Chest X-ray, PA view. Patient: 44 years old, sex F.
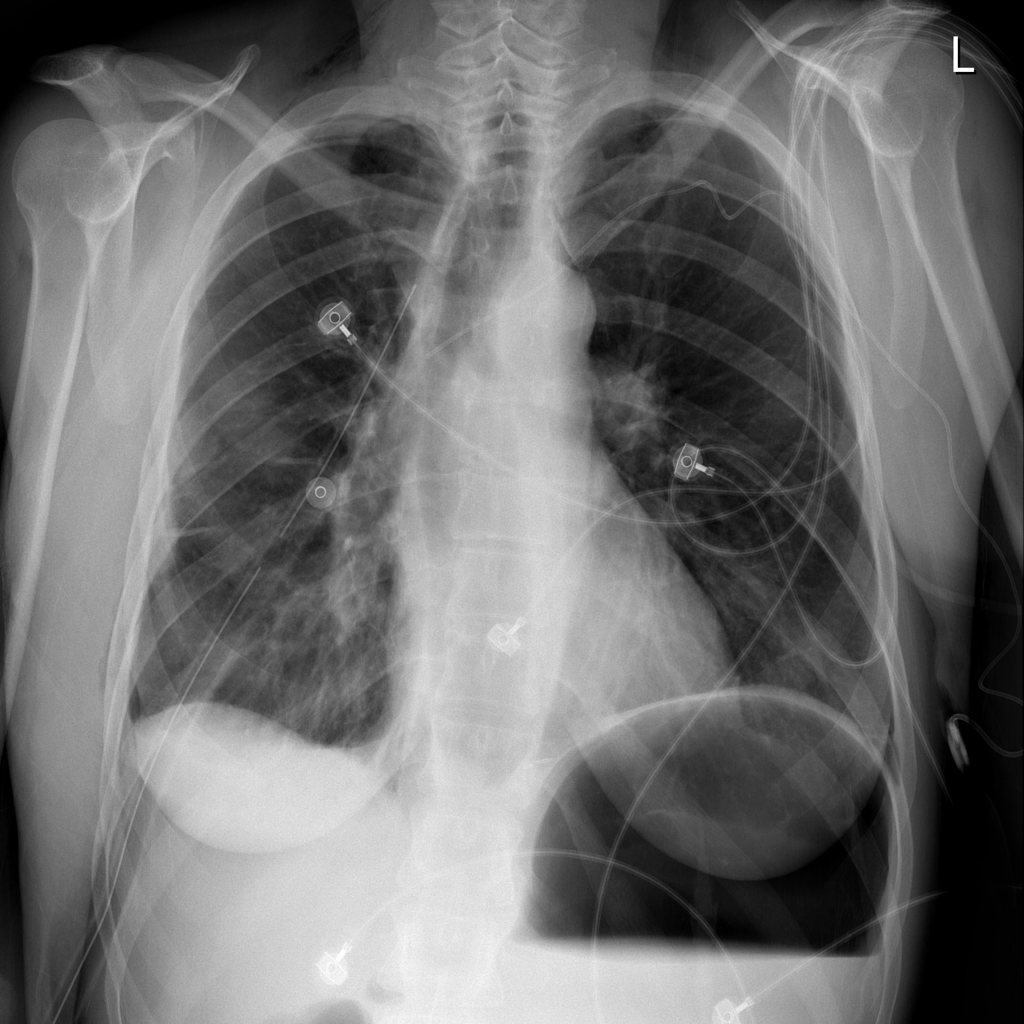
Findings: No Finding